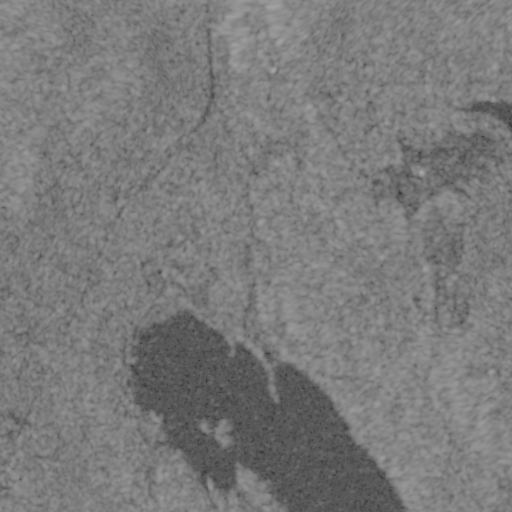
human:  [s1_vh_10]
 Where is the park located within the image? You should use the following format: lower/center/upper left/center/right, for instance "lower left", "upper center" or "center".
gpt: The park is located in the right of the image.
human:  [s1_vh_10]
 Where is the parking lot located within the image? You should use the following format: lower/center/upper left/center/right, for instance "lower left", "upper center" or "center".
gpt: The parking lot is located in the center right of the image.
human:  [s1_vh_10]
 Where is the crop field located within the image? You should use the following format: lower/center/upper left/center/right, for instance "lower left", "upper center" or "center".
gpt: There is no crop field in the image.

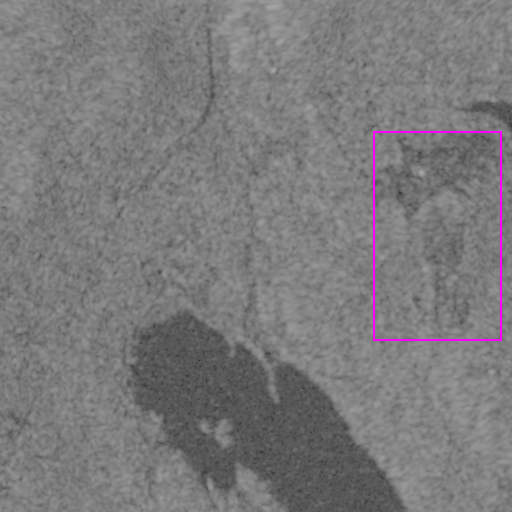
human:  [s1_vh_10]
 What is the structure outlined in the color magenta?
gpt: The structure outlined in magenta is a park.
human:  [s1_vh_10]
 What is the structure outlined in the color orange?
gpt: There is no orange outline.